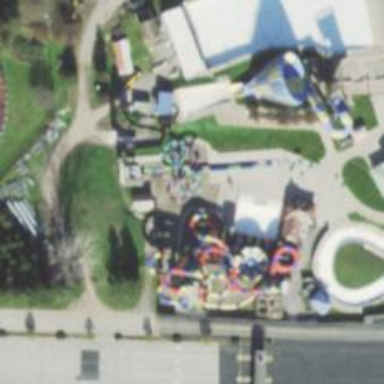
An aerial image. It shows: Water slide attraction.